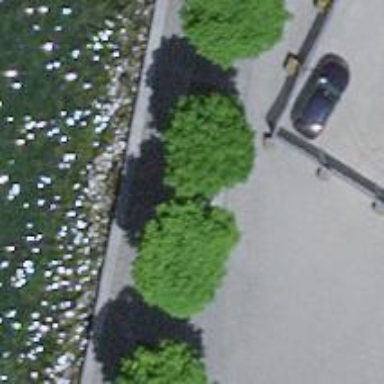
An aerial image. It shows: Black bench.